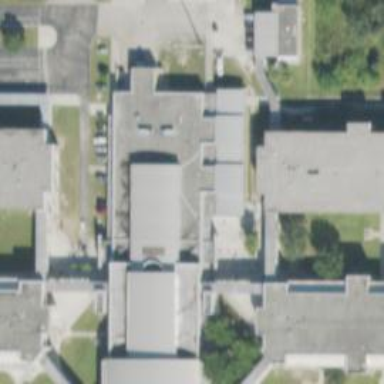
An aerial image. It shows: School building.